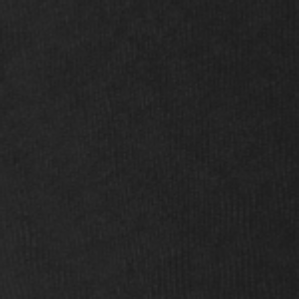
Label: frost